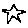
Label: star